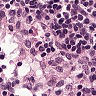
Metastatic tissue present: no